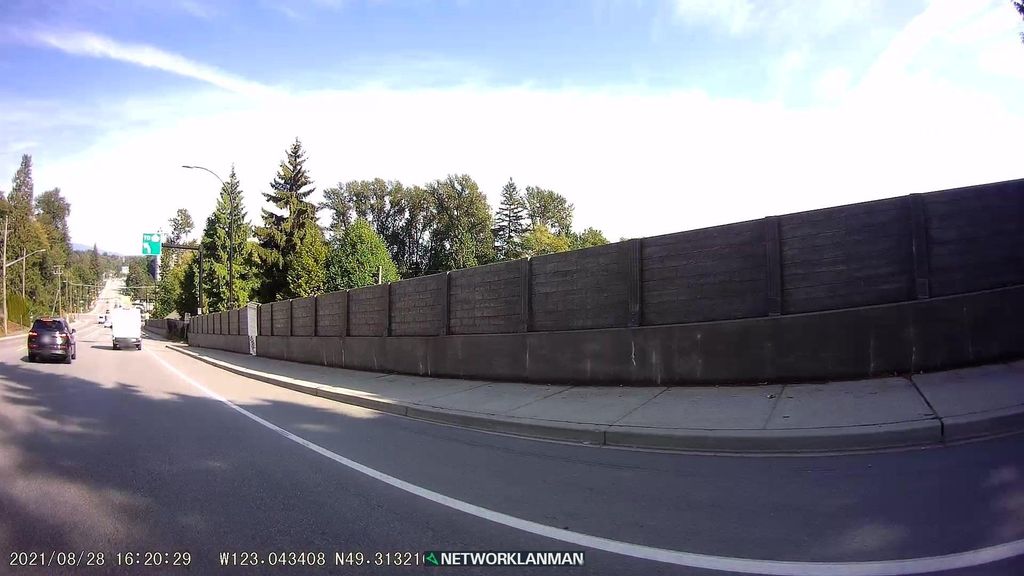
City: vancouver